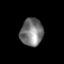
Tissue: lung
Cell type: Myeloid cells
Senescence score: 0.2293
Nuclear area (px): 605
Mean DAPI intensity: 122.392